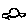
Label: car